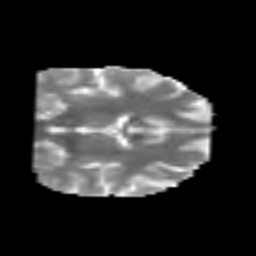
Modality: MD
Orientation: coronal
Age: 25
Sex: male
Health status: healthy